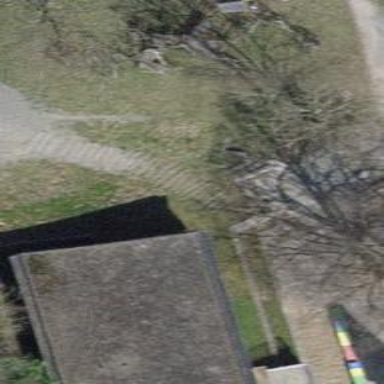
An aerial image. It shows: View of roof of building.